Interaction volume radius: 5 \u00c5
Interaction volume height: 10 \u00c5
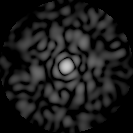
Disorder parameter: 0.8136